Question: In Selenium, what is diff. between driver.wait() , driver.wait(long arg) , driver.wait(long arg0 , int arg1)?
Which one is appropriate when?

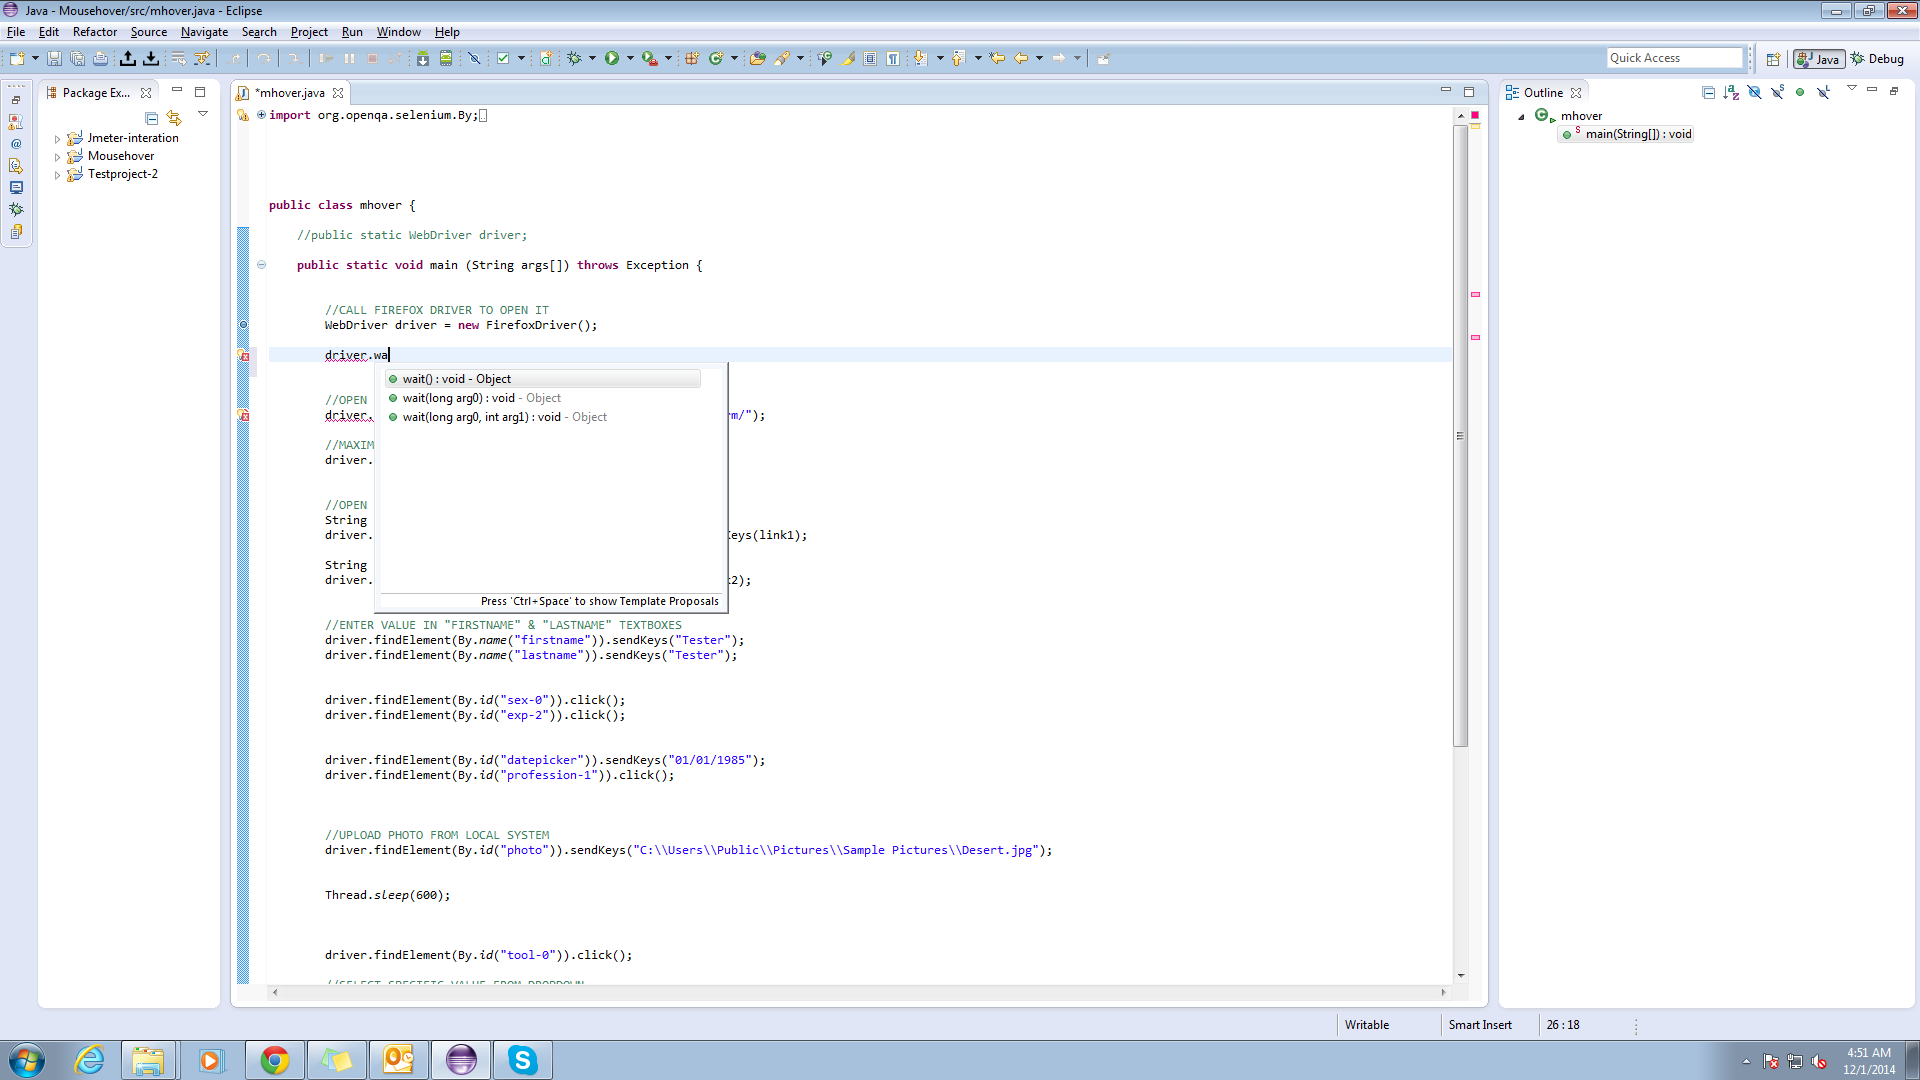
Answer: The 'wait()' method you're seeing in your IDE is a method inherited from 'java.lang.Object'. The documentation on those methods can be found in the <URL>. The method and its overloads are used in synchronizing object access between threads. They have nothing to do with WebDriver and having the driver wait for page operations to complete.
If you're trying to pause execution for a specific amount of time before moving to the next statement, you can use the <URL>, or something similar.